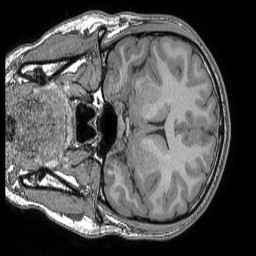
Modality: T1w
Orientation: sagittal
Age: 20
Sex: male
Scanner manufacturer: philips
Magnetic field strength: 1.5 T
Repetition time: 6.647 s
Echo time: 2.996 s